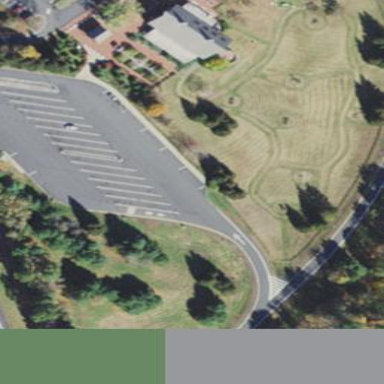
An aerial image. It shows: Rest area on the road.